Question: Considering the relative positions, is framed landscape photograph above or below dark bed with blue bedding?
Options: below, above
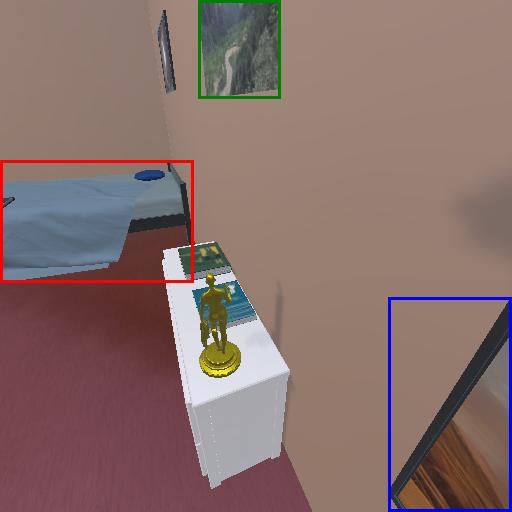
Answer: below